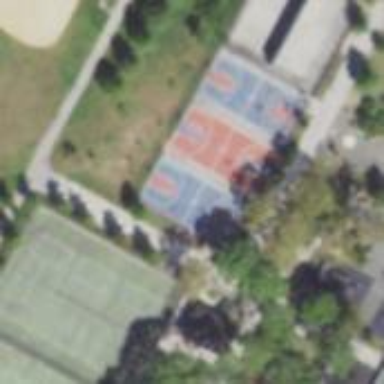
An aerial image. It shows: Basketball court on pitch.